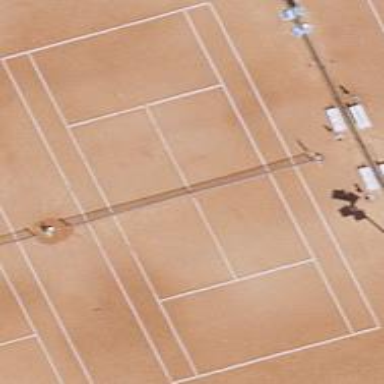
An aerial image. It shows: Tennis court on pitch designated for leisure land.